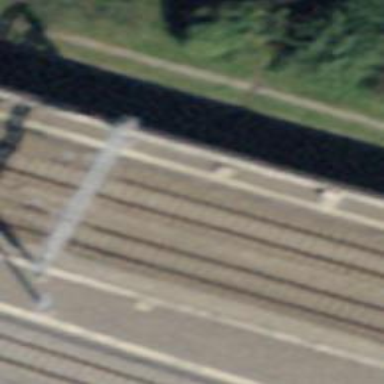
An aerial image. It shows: Railway with electrified contact lines.